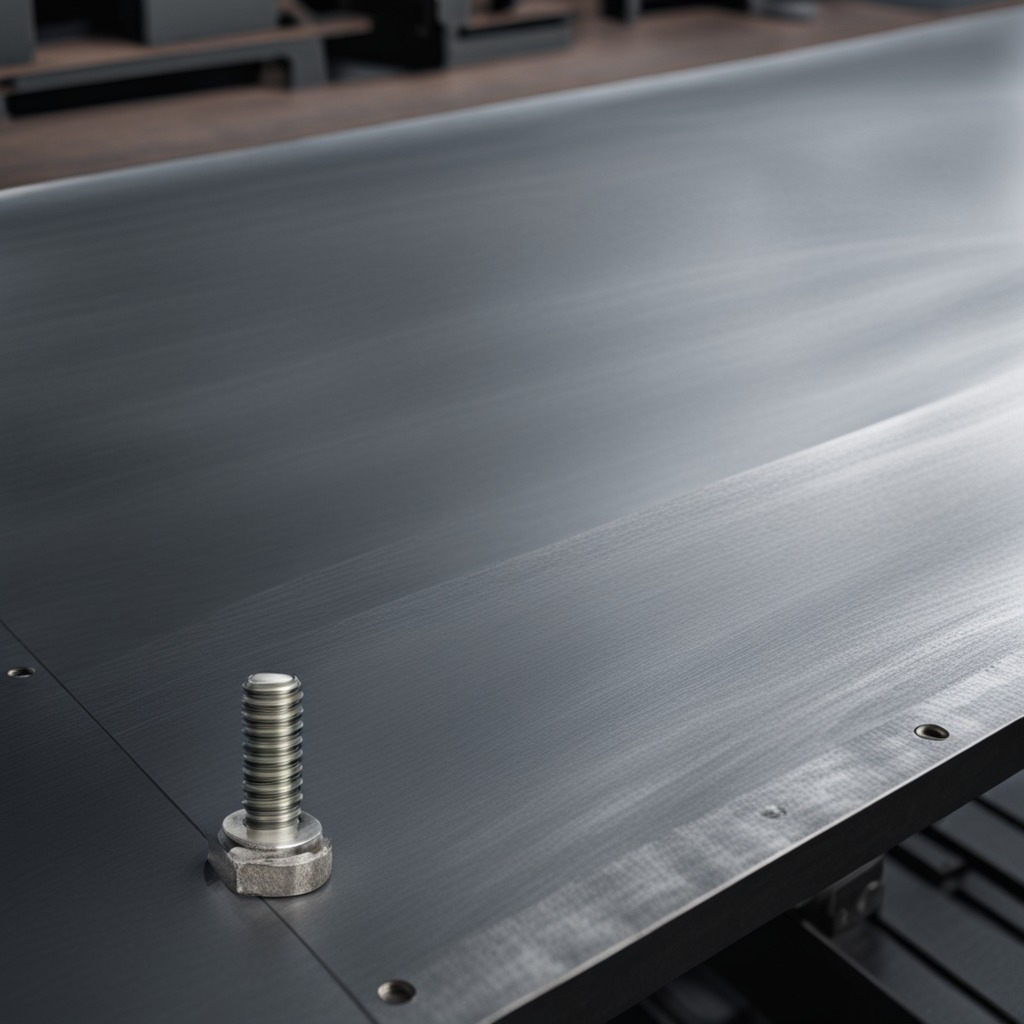
A metal screw is lying on the cold steel table in a mining workshop gritty textures.